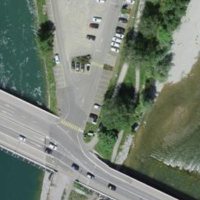
EUNIS habitat code: 15
Species observed at this site:
Corylus avellana
Plantago lanceolata